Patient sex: M
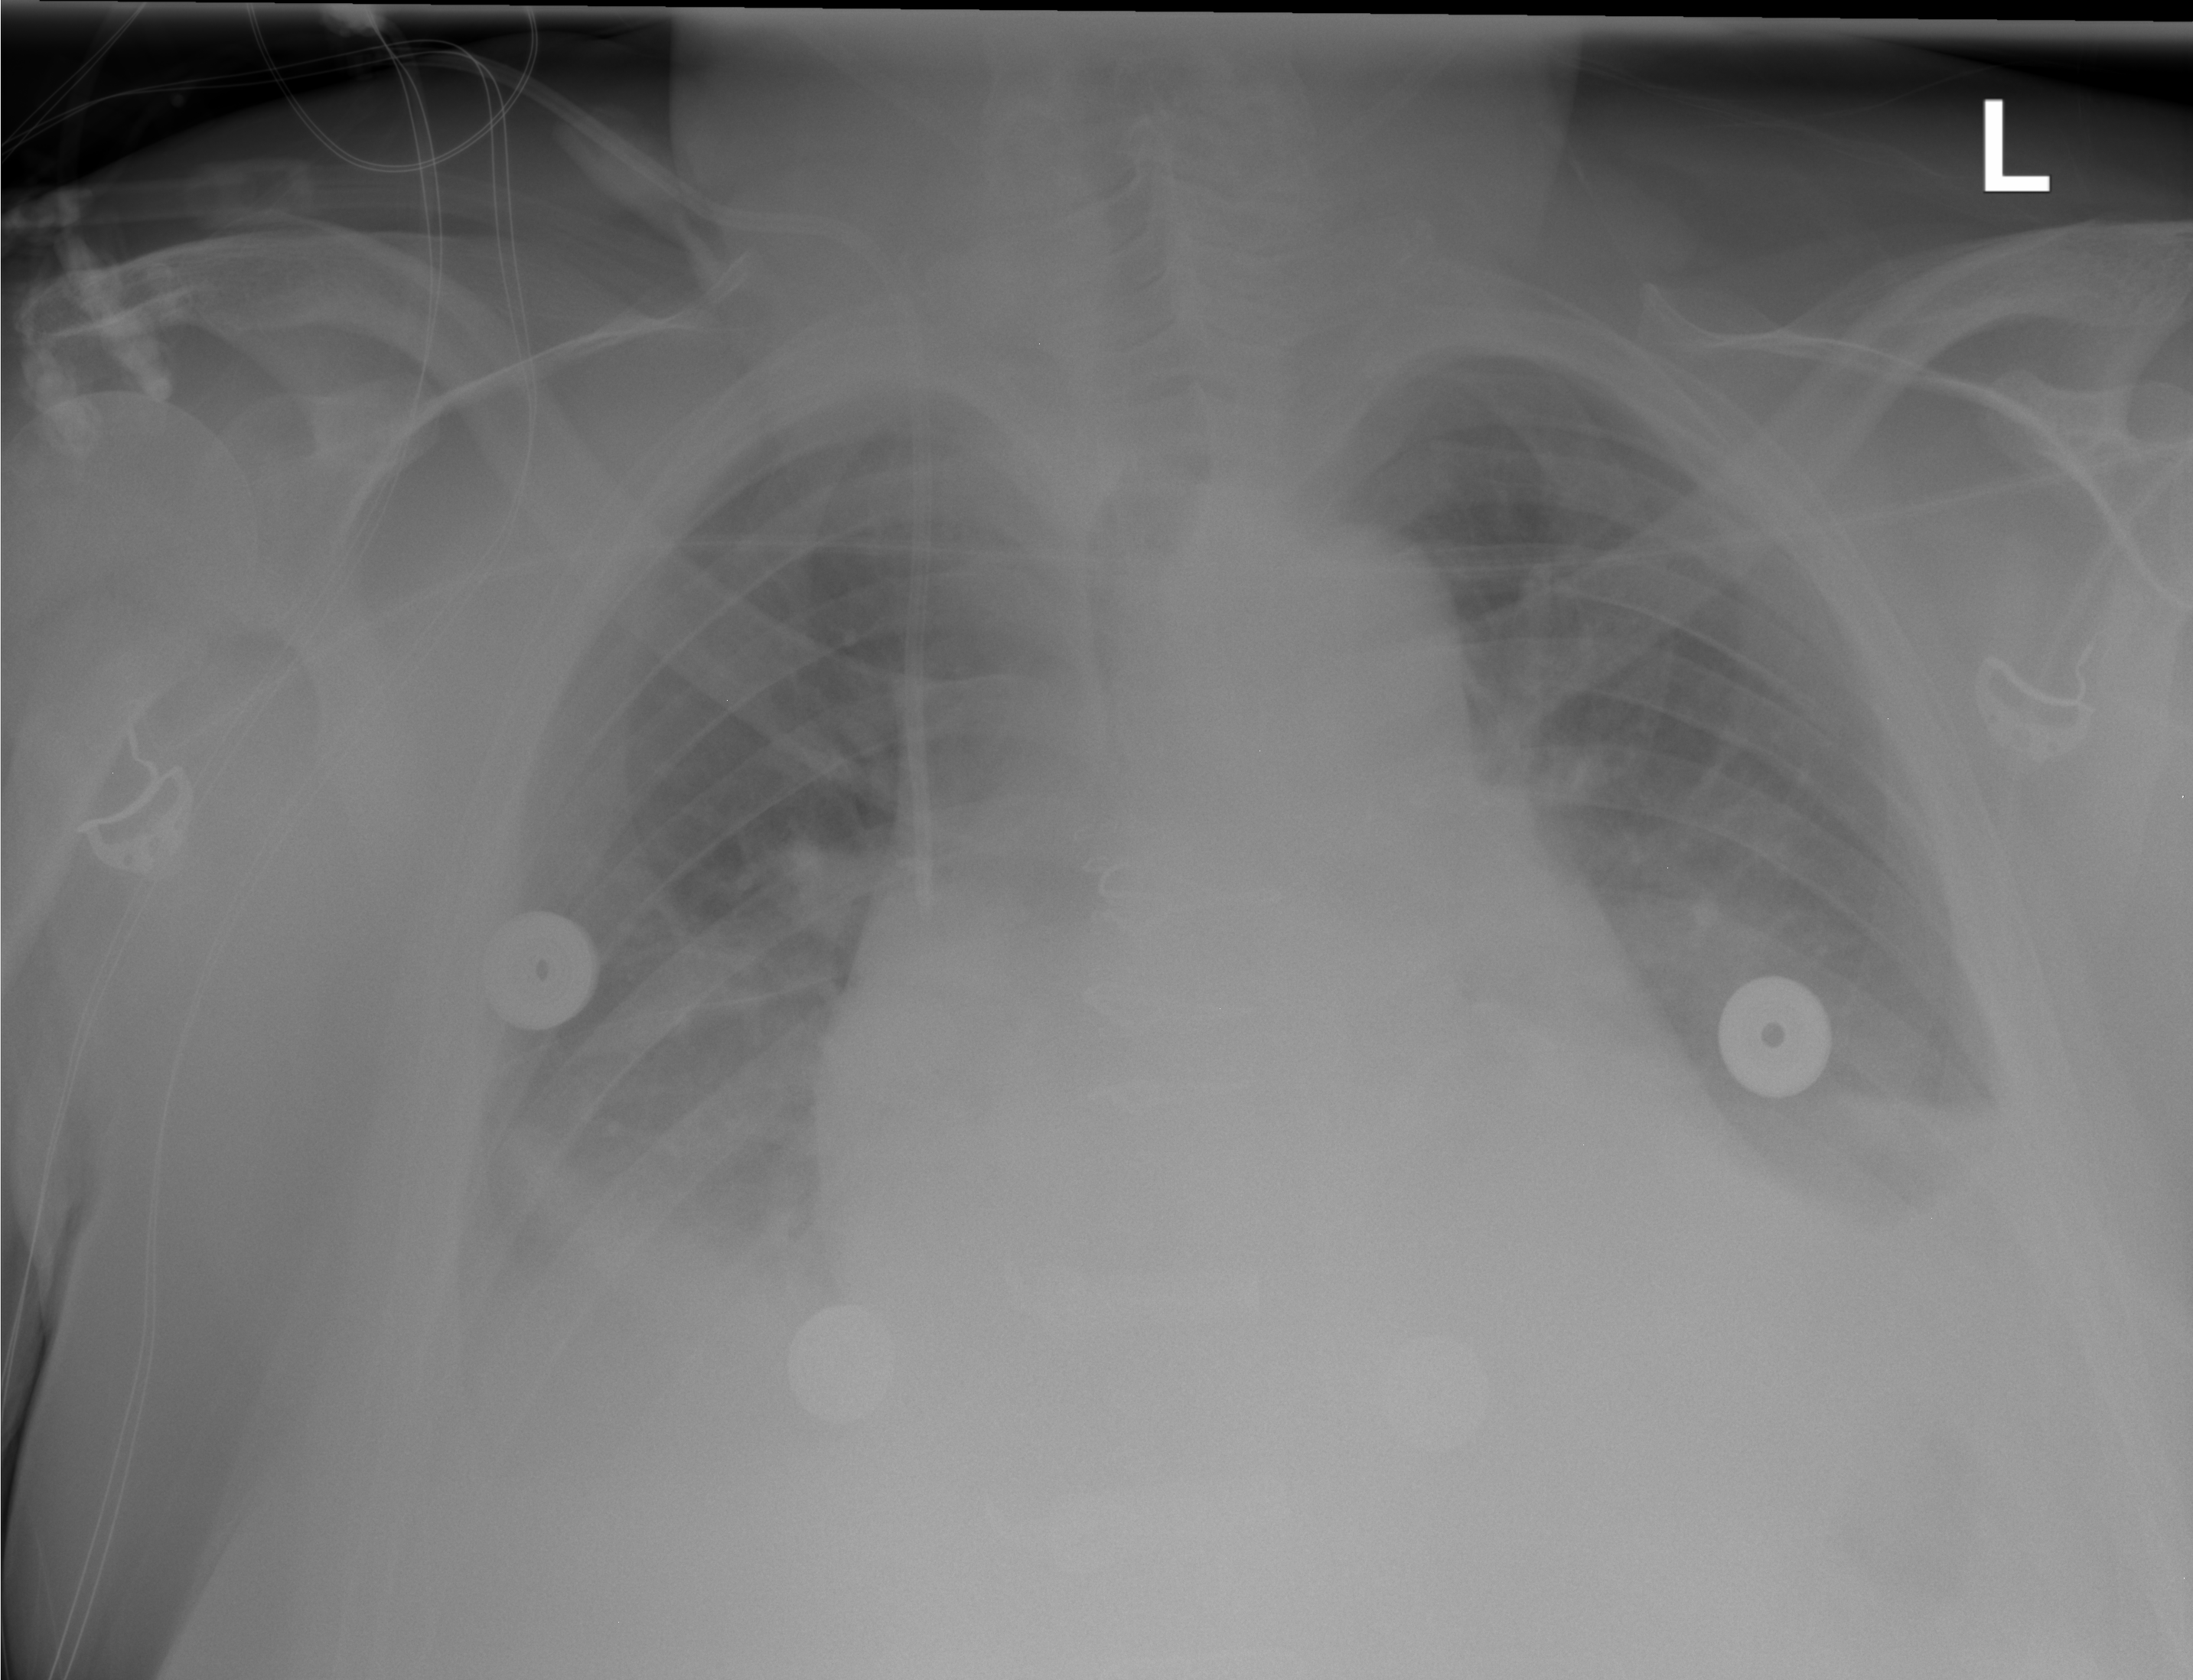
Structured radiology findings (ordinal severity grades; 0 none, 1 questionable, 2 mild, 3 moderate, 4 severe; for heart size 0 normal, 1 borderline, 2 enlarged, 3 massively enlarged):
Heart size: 2
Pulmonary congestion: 2
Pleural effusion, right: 2
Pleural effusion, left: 2
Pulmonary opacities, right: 2
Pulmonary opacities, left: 0
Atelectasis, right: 2
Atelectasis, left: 2